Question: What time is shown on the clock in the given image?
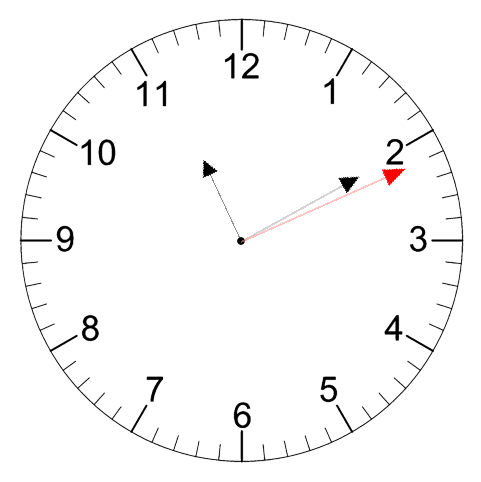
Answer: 11:10:11